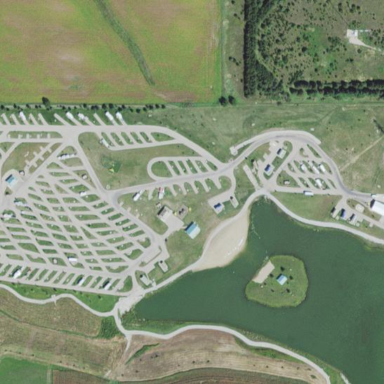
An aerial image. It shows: Caravan site for tourism.